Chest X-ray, AP view. Patient: 67 years old, sex M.
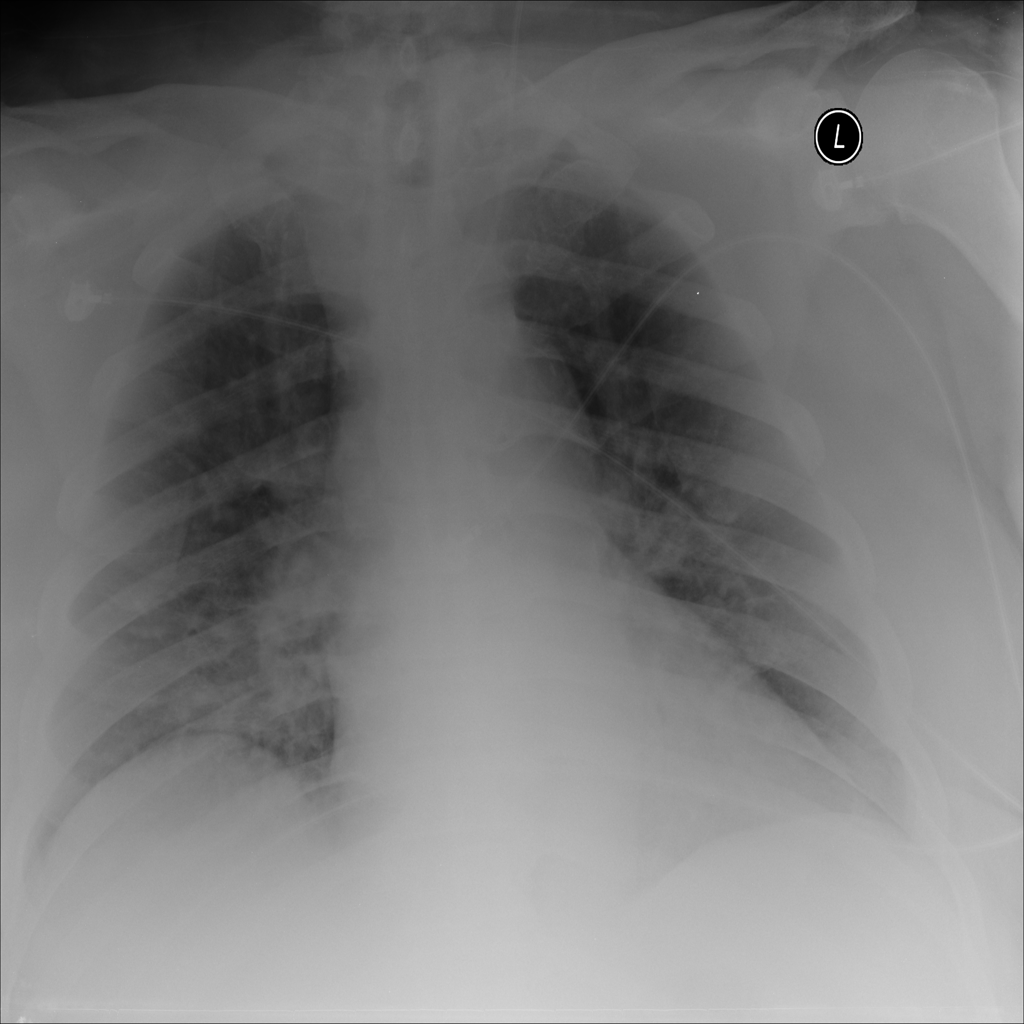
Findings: No Finding